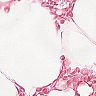
Metastatic tissue present: no